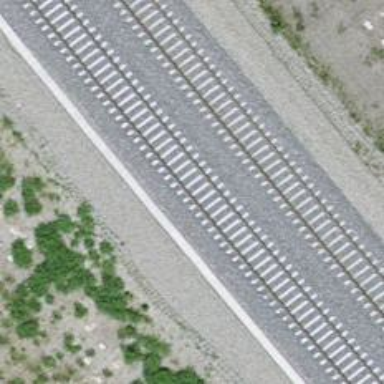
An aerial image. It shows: One railway track on embankment with electrified contact line.